Question: How is it possible to produce averages of multiple data in excel?
If I have something like the following:

How would I calculate the average for each row of the table without programming each area under "AvgBest" and "AvgMean"? If it makes it any easier I'm happy to compute the best and mean in separate spread sheets as it can all be put back together afterwards.
I'm trying to produce the averages of all of the sample data.
Is this possible in Excel?
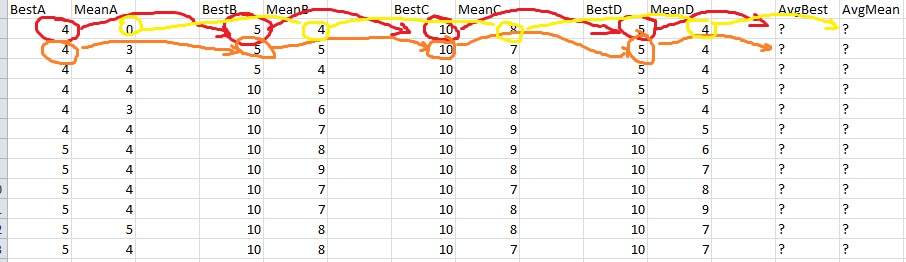
Answer: To calculate the simple means, you could do the following. For the average best:
'''
=AVERAGE(A2,D2,G2,J2)
'''
in cell M2, and then copied down to the end of your data.
For the average mean:
'''
=AVERAGE(B2,E2,H2,K2)
'''
in cell N2, and then copied down to the end of your data.